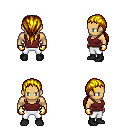
a pixel art fantasy rpg character, male body template, human, tanned skin, maroon pirate shirt, white pants, blonde ponytail hairstyle, gold gloves, black shoes, four views (front, back, left, right), 2x2 character sprite sheet, small pixel art, hard edges, no anti-aliasing